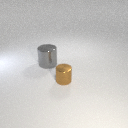
small brown metal cylinder to the right of large gray metal cylinder